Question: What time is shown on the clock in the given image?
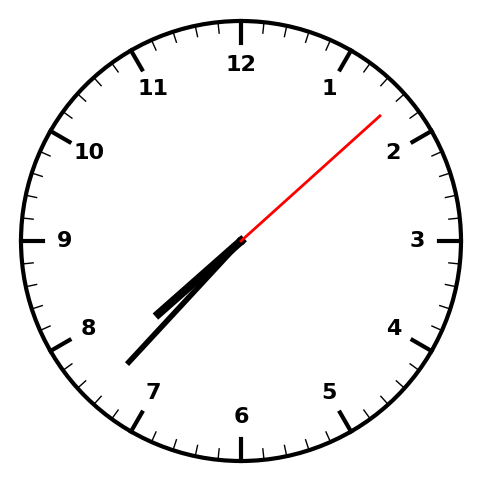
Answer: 07:37:08